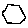
Label: hexagon